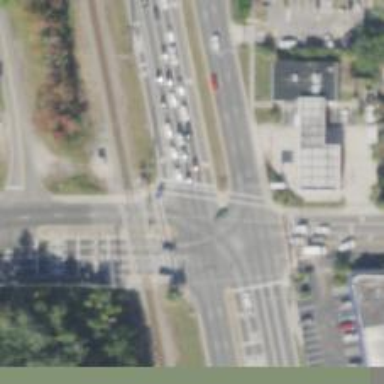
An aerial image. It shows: Marked road crossing.